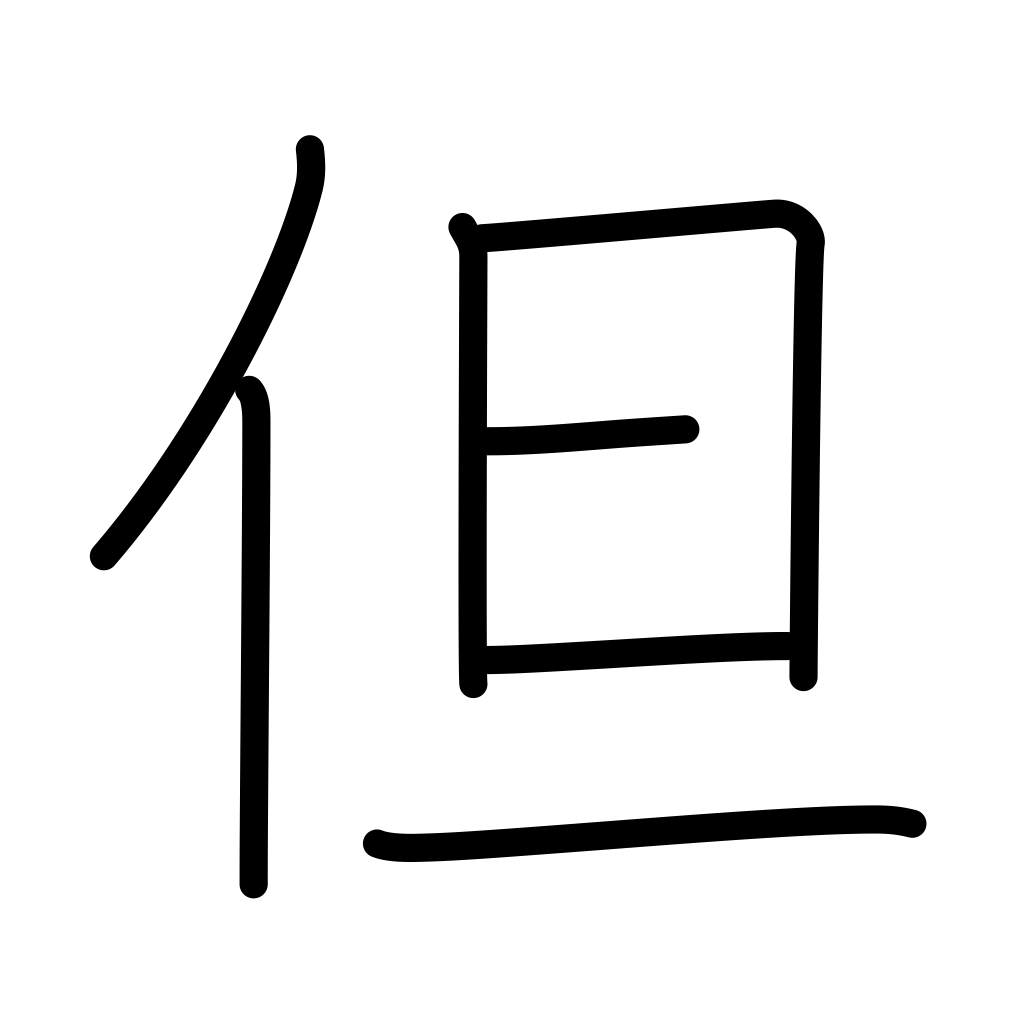
Meaning: however, but